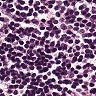
Metastatic tissue present: no